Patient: sex F, age 67
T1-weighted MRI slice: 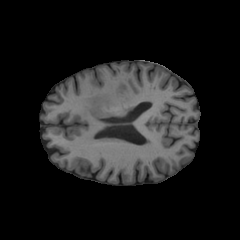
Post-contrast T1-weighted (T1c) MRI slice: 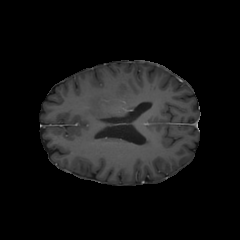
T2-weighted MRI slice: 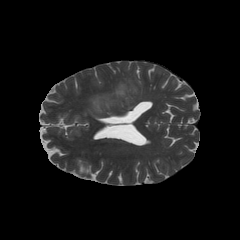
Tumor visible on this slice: yes
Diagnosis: Glioblastoma, IDH-wildtype
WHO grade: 4